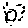
Label: sun